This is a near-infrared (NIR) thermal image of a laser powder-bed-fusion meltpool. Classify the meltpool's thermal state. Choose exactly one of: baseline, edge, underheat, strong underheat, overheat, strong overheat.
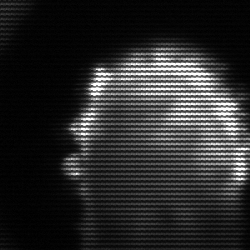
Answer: baseline